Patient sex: M
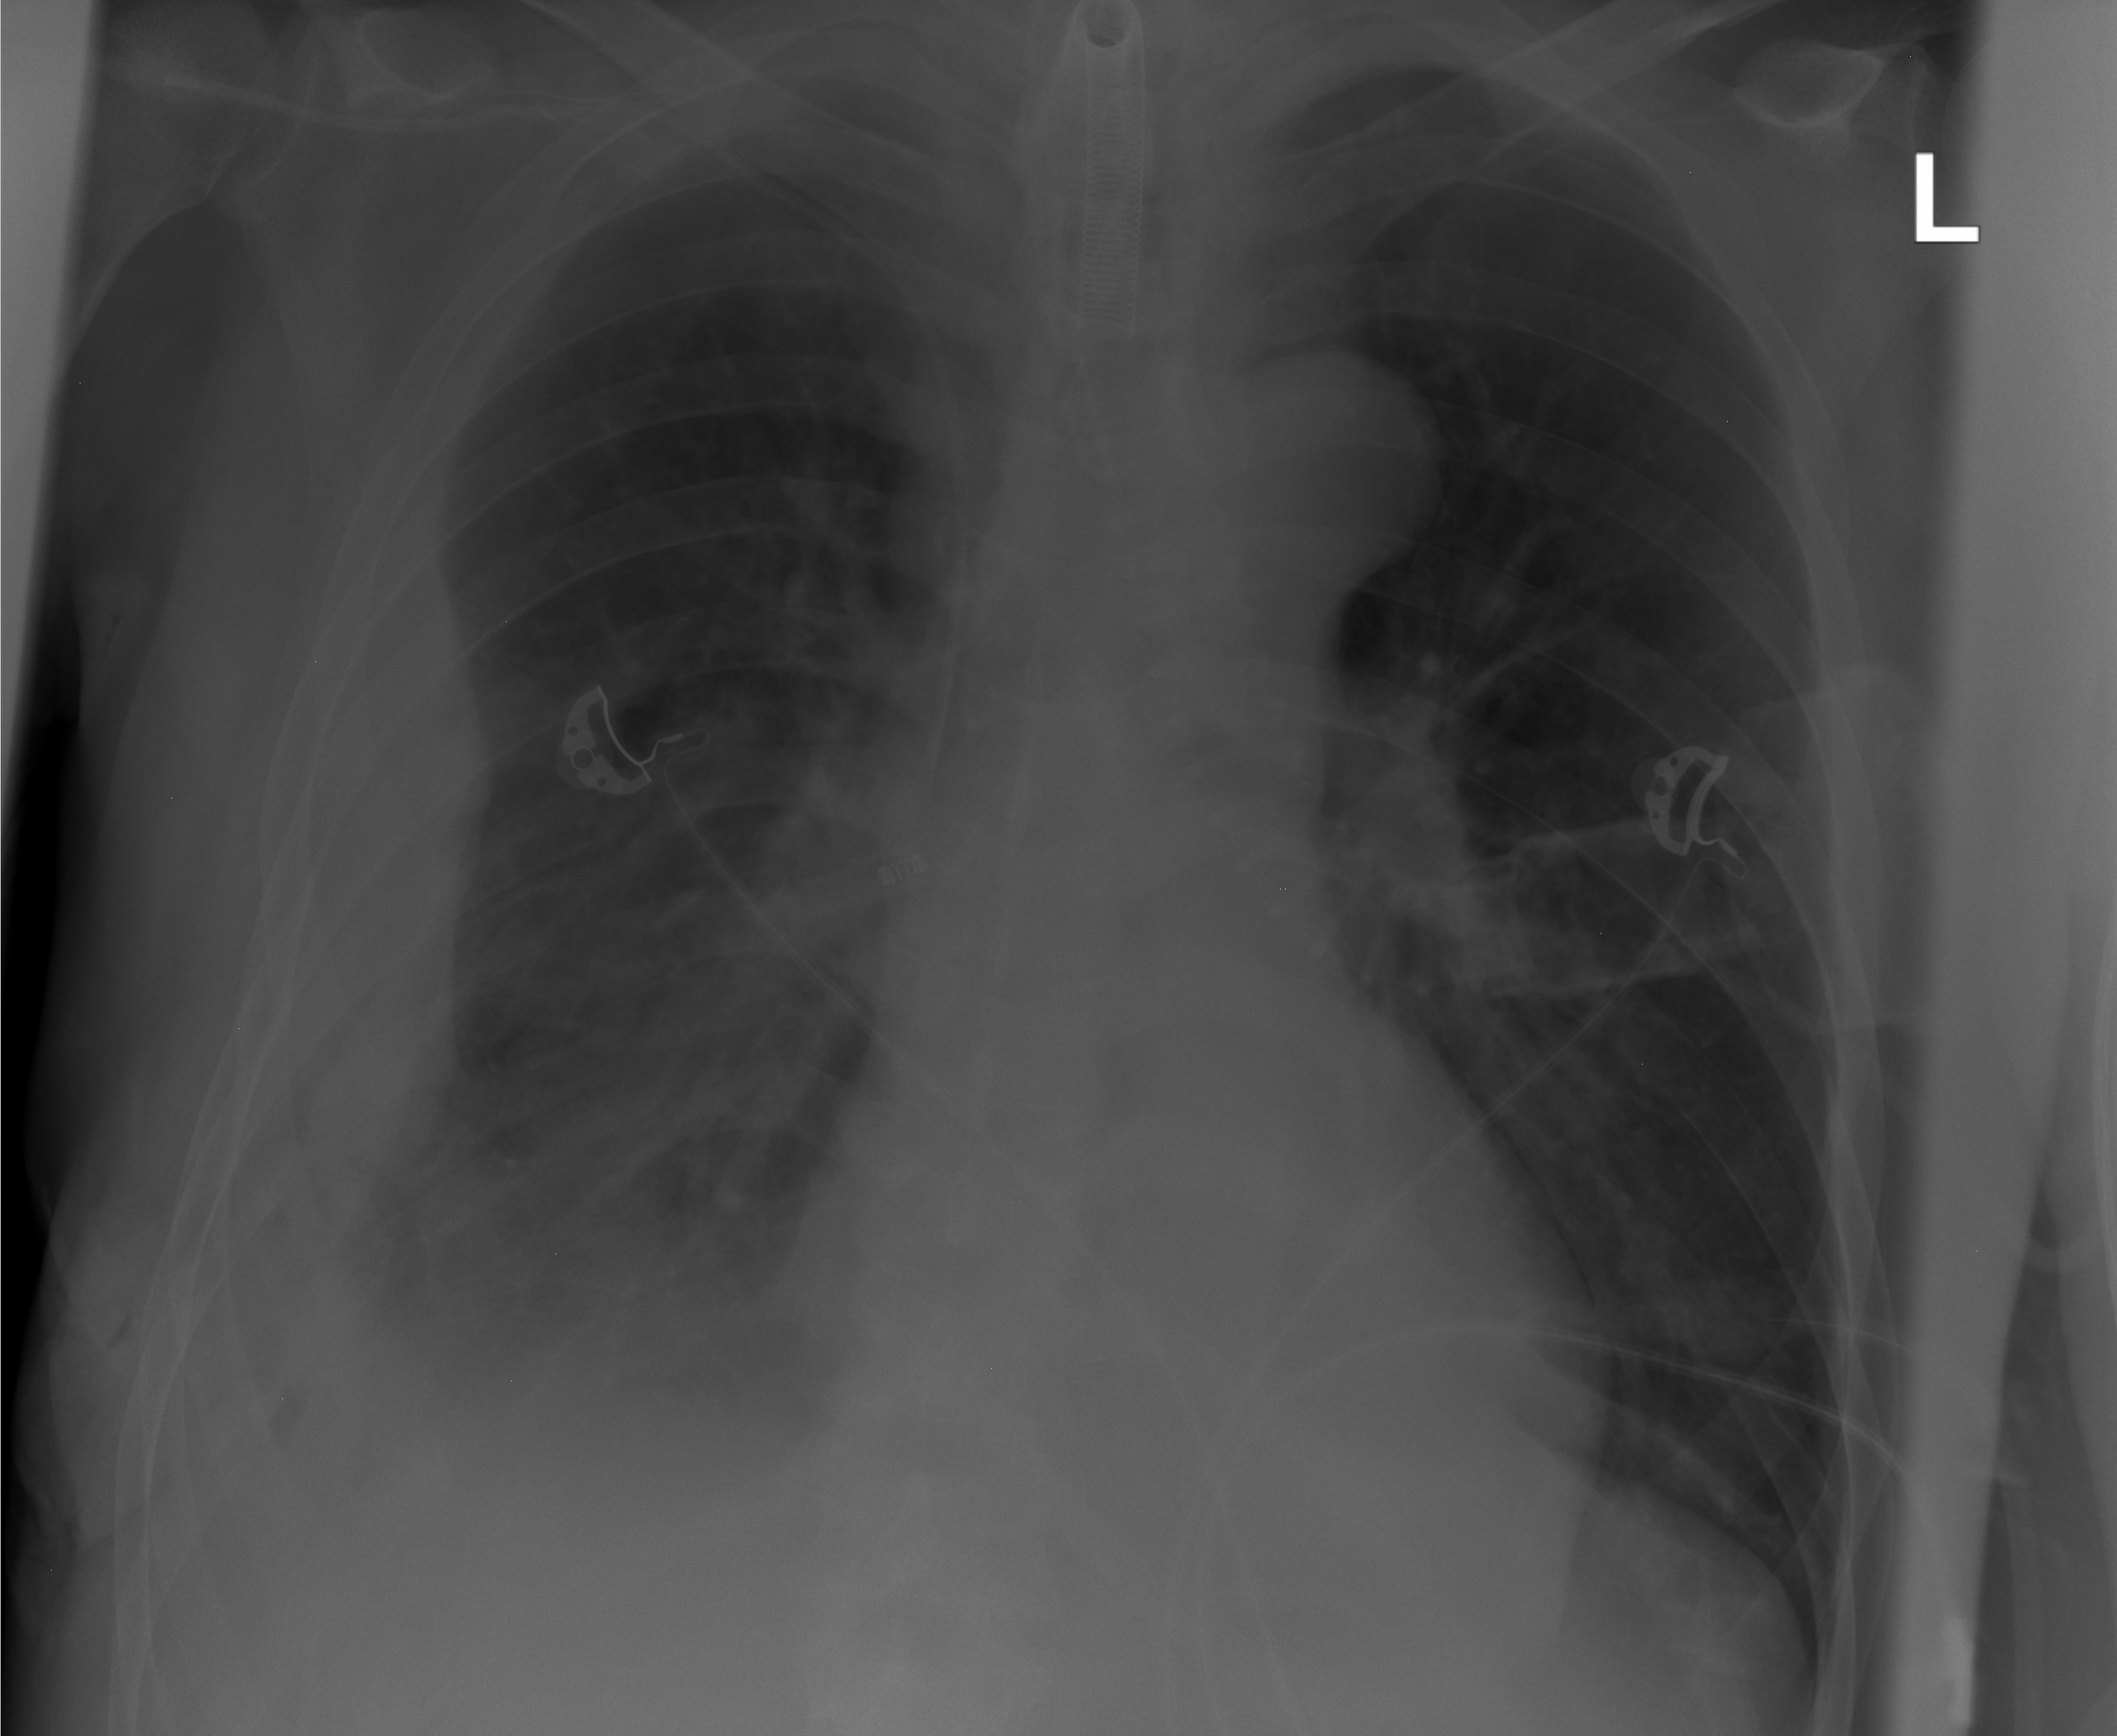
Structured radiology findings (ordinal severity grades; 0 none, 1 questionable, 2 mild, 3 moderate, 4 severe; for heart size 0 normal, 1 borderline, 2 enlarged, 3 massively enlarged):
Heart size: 0
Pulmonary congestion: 2
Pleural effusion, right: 3
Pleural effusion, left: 0
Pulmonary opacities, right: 2
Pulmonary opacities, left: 0
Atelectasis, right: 3
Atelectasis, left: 0